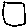
Label: square